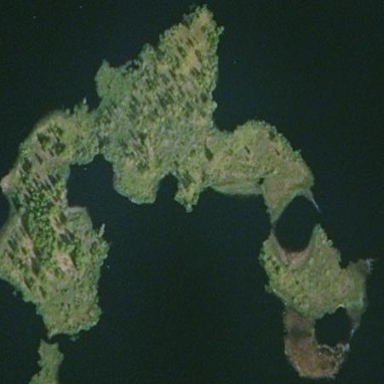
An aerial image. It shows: Islet.